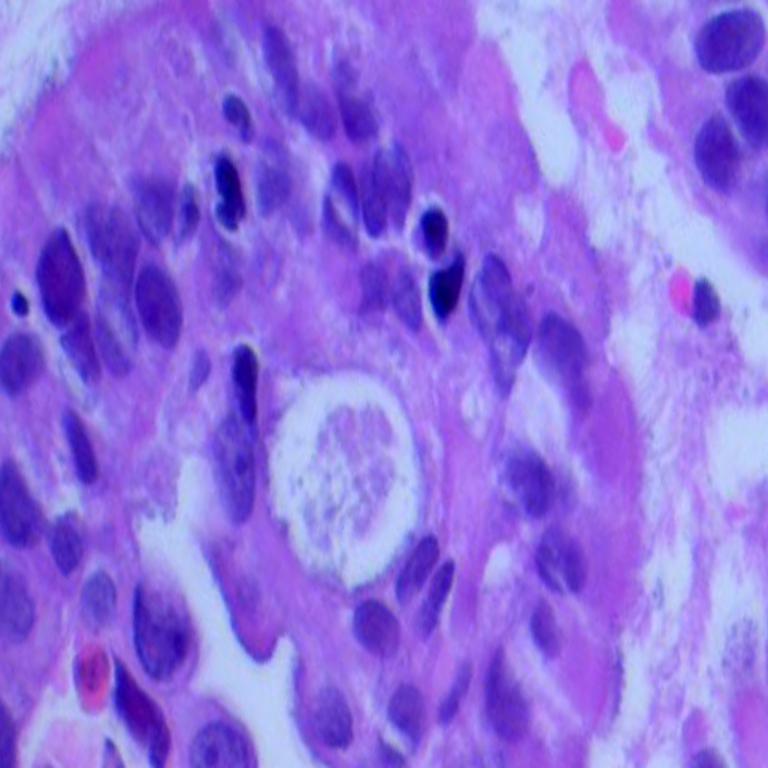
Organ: lung
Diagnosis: adenocarcinomas